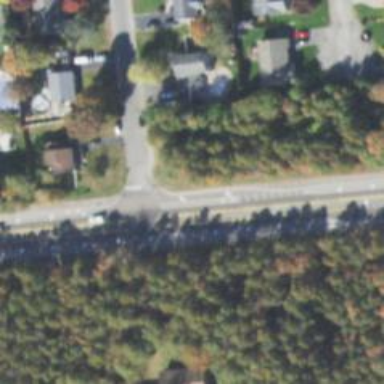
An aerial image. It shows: Road with stop sign.